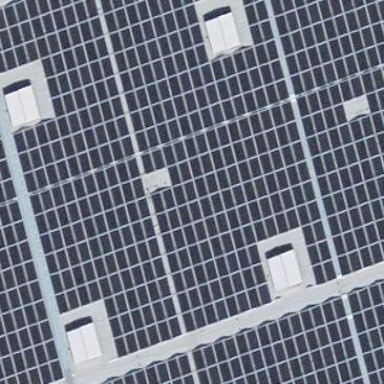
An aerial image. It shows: Solar power generator.